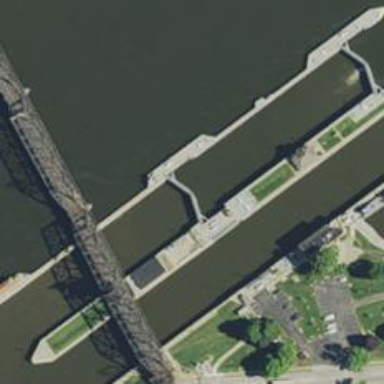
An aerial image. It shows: Lock gate along waterway.